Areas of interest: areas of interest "Basketball Arena"
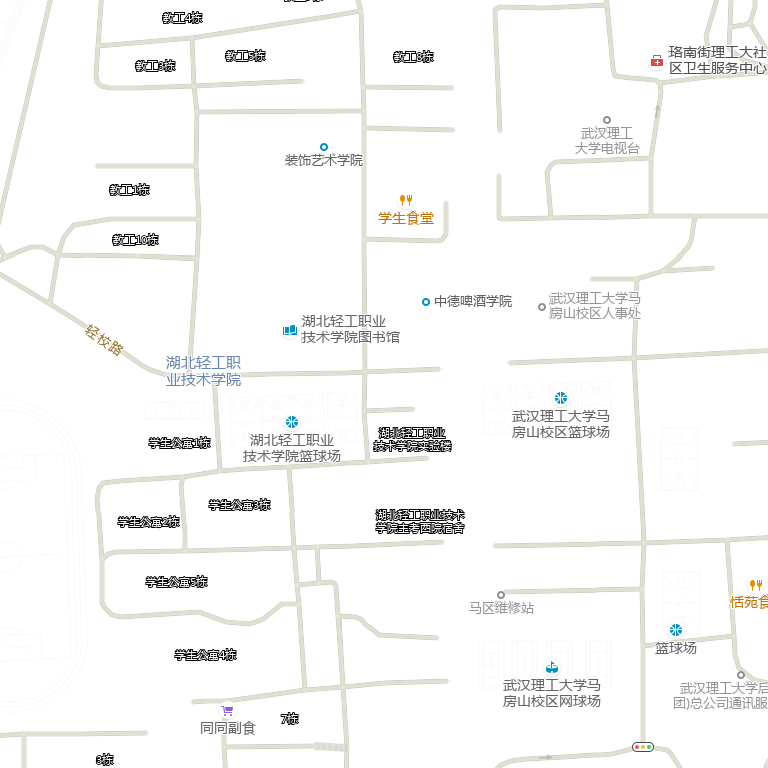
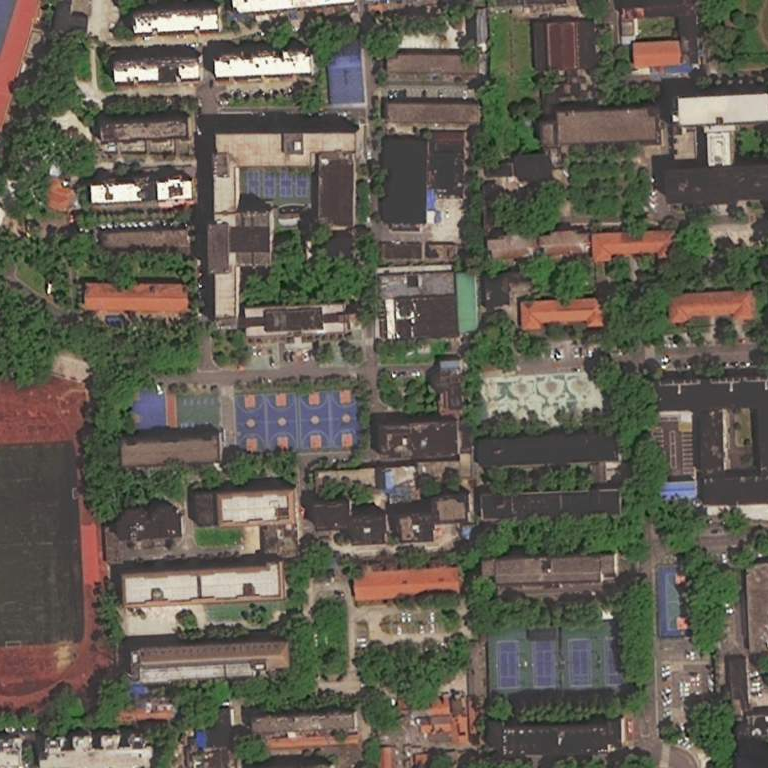